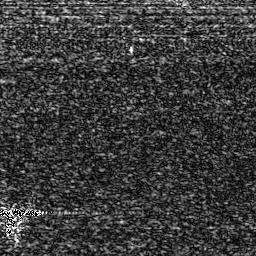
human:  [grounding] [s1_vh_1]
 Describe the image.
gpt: In the satellite image, there is  <ref>1 medium ship </ref> <box>[[0, 80, 17, 85, 0]]</box> located at bottom left.